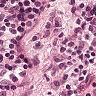
Metastatic tissue present: no